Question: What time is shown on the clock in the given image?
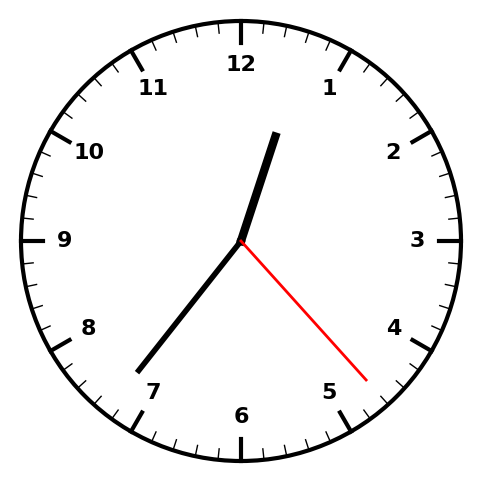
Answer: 12:36:23